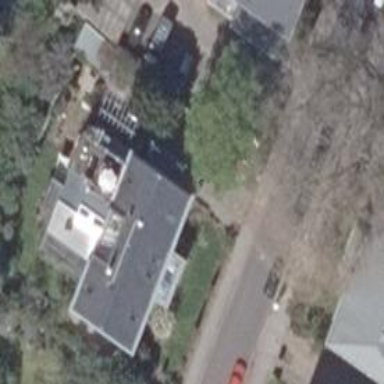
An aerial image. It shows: Detached building with gabled black roof and yellow walls.